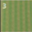
Piece: xx